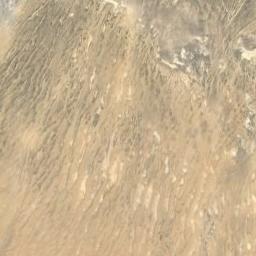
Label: desert